Question: I've been wondering for a while now about how to correctly do this but I'm not entirely sure.
I want to create a List of usernames and use a foreach loop to draw the usernames to the screen. The List of usernames is a static list that will be held in the MainClass and the drawing process will happen in another class (For this instance we will call it the Printer class).
My 'issue' is that I want to make it so that I'm not just copying that List from the MainClass into a seperate List into the Printer class so when I add/remove an object from the list, the Printer class can instantly tell that it has changed.
I cannot just simply use MainClass.usernameList inside of Printer because it will be used for multiple Lists at once and copying the MainClass list will just provide me with a list that never updates (Unless I tell it to however this can get tedious with many simultaneous classes).
I assume I need to use Pointers however I've never used them before and the whole Unsafe code idea seems... Unsafe.
I need to create a variable in a public class that points to a static List in another class.
The code is pretty scruffy but hopefully people get a better idea of what I'm trying to achieve:

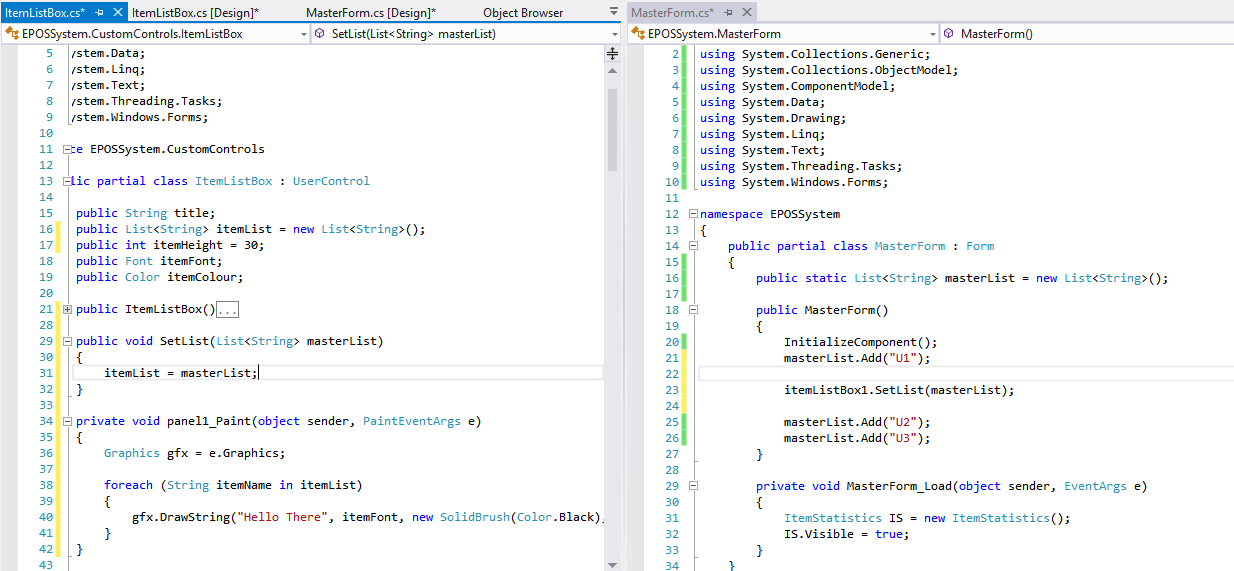
Answer: I am not seeing anyone answer with an approach that would let you listen to something happening in your 'List<T>'.
To do that, you would create a basic little wrapper for your list that would include at least one EventHandler object that you would need to wire up.
Here is a very basic implementation that I just threw together:
'''
public class SubscribeList<T> : IList<T> {
private List<T> list;
public EventHandler OnListContentsChange;
public SubscribeList() {
list = new List<T>();
}
public int IndexOf(T item) {
return list.IndexOf(item);
}
public void Insert(int index, T item) {
list.Insert(index, item);
OnListContentsChange(this, EventArgs.Empty);
}
public void RemoveAt(int index) {
list.RemoveAt(index);
OnListContentsChange(this, EventArgs.Empty);
}
public T this[int index] {
get {
throw new NotImplementedException(); // do this if you want,
}
set {
throw new NotImplementedException(); // but it is more complicated
}
}
public void Add(T item) {
list.Add(item);
OnListContentsChange(this, EventArgs.Empty);
}
public void Clear() {
list.Clear();
OnListContentsChange(this, EventArgs.Empty);
}
public bool Contains(T item) {
return list.Contains(item);
}
public void CopyTo(T[] array, int arrayIndex) {
list.CopyTo(array, arrayIndex);
OnListContentsChange(this, EventArgs.Empty);
}
public int Count {
get { return list.Count; }
}
public bool IsReadOnly {
get { return false; }
}
public bool Remove(T item) {
var ok = list.Remove(item);
if (ok) {
OnListContentsChange(this, EventArgs.Empty);
}
return ok;
}
public IEnumerator<T> GetEnumerator() {
foreach (var item in list) yield return item;
}
System.Collections.IEnumerator System.Collections.IEnumerable.GetEnumerator() {
return list.GetEnumerator();
}
}
'''
Now, you are saying this:
> I need to create a variable in a public class that points to a static List in another class.
OK, let's start with a static List in another class. Don't laugh:
'''
public class AnotherClass {
public static SubscribeList<String> List;
static AnotherClass() {
List = new SubscribeList<string>();
List.OnListContentsChange += new EventHandler(List_ContentsChanged);
}
private static void List_ContentsChanged(object sender, EventArgs e) {
Console.WriteLine("The contents of the list have changed! Call your Redraw Code.");
}
}
'''
That 'OnListContentsChanged' EventHandler has to be wired up so that your code knows how to react when the list changes.
Now, to create the variable in a public class that points to this list, you could do something like the following:
'''
public class PublicClass {
private SubscribeList<String> list;
public PublicClass() {
list = AnotherClass.List;
}
private void someButton_Click(object sender, EventArgs e) {
list.Add("Someone or txtName.Text from your form"); // this will fire the AnotherClass.List_ContentsChanged EventHandler.
}
}
'''
Notice I have created a fictitious button click event that adds an item to your static list.
Also, notice if your in 'AnotherClass' is never created, you are going to get an exception thrown here.
If that is not what you are after, then I simply did not understand your question.